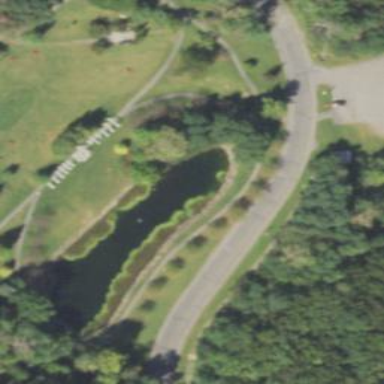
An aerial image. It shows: Pond with natural water.